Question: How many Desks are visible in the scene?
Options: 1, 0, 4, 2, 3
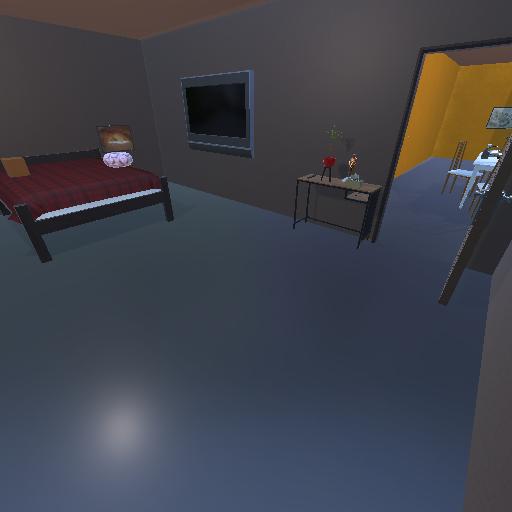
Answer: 1